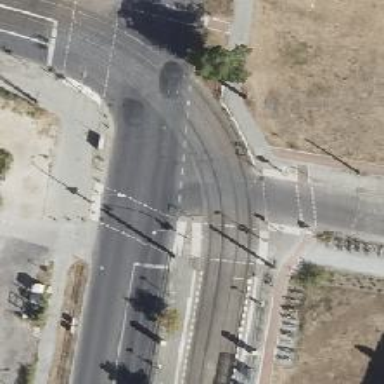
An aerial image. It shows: Tram level railway crossing with traffic signals.